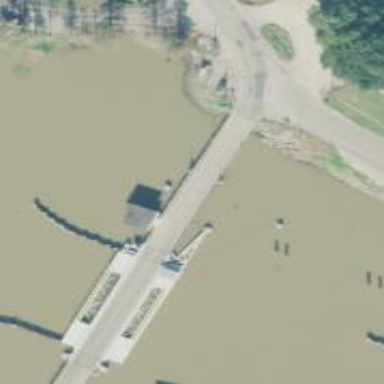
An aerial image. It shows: Swing-type movable bridge on primary highway.